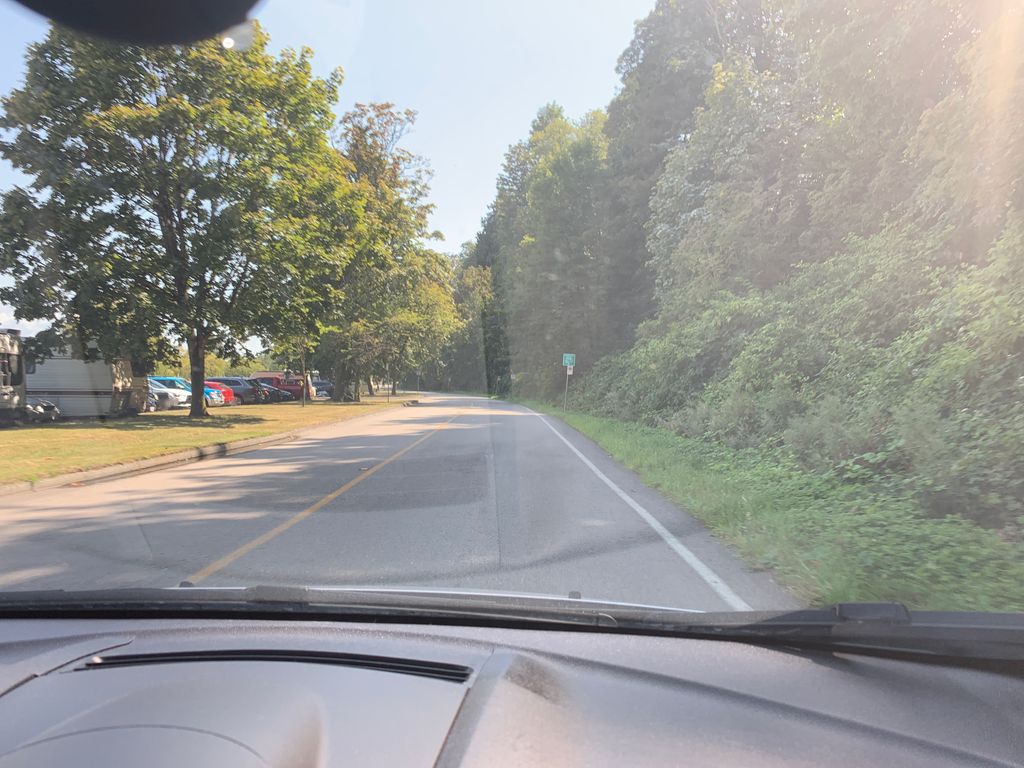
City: vancouver